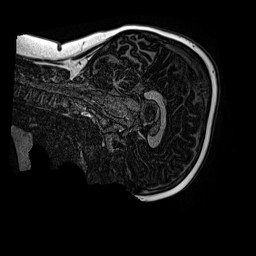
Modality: MP2RAGE
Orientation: sagittal
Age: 11
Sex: male
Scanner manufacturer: siemens
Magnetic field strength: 3 T
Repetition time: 4 s
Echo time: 0.00299 s